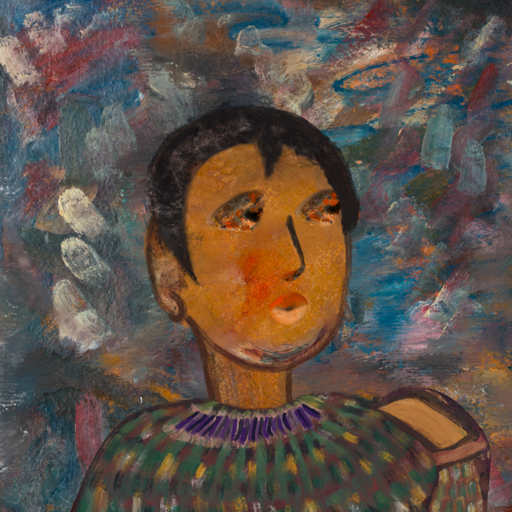
Background: Boggyland, Head And Neck Side: Pipe, Face Side: Gypsy_Queen, Bust: After_Raid, Hair Side: Roy_Bahadur, Head Accessory: Blank, Second Necklace: Blank, Necklace: HillGirl, Baby: Blank